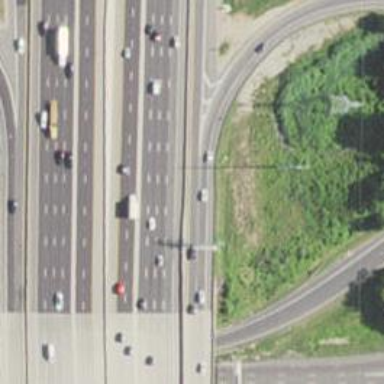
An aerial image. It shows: Motorway junction.